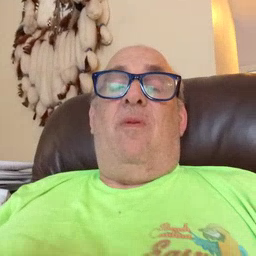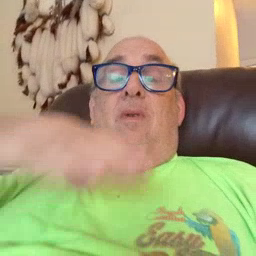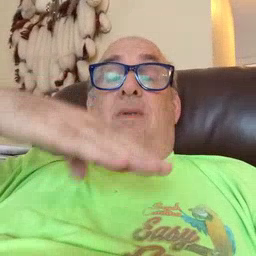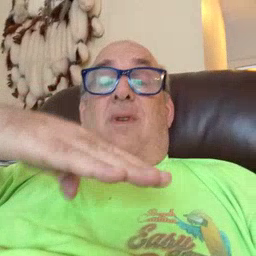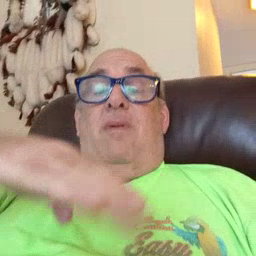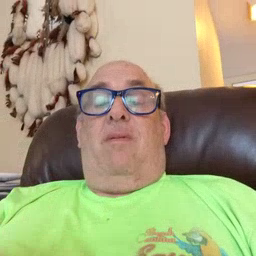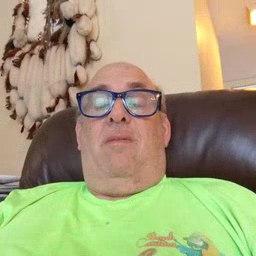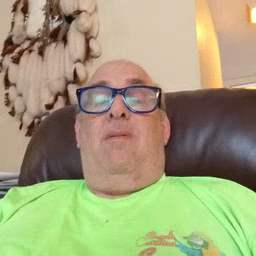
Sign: table